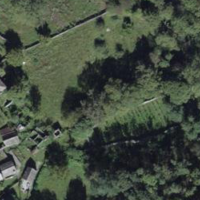
EUNIS habitat code: 23
Species observed at this site:
Corylus avellana